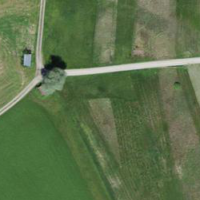
EUNIS habitat code: 24
Species observed at this site:
Prunus spinosa